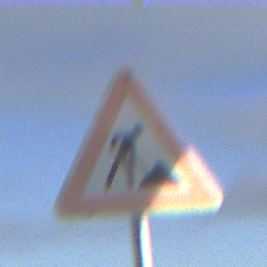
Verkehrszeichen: Arbeitsstelle
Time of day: SunriseSunset
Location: Outdoor (Nature)
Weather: PartlyCloudy
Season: NotSpecified
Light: Natural